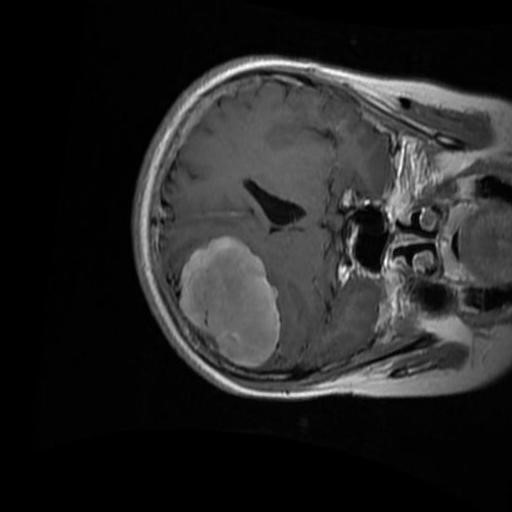
Label: brain_menin